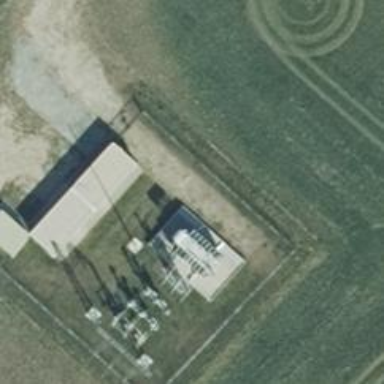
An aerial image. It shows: Outdoor power substation at the transition level.